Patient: sex F, age 64
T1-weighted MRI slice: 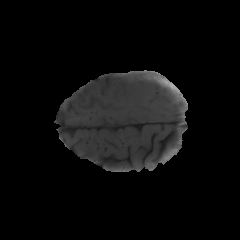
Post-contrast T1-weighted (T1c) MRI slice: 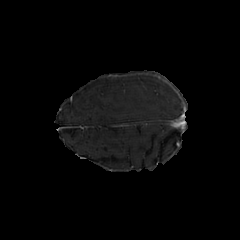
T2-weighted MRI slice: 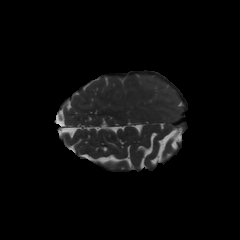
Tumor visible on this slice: no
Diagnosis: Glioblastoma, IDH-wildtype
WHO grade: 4